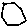
Label: hexagon